Field crop: tomato
Growth stage: 1
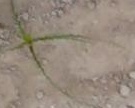
Species: cyperus